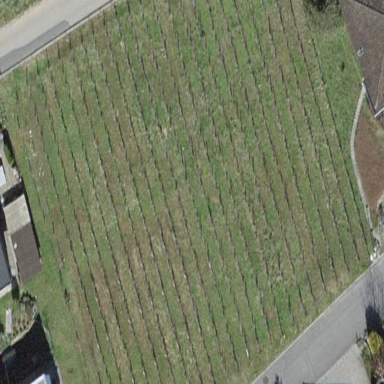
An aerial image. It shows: Beautiful vineyard in the countryside.